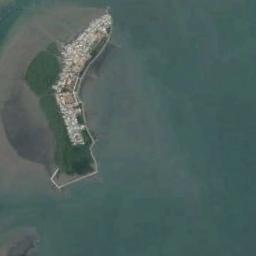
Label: island